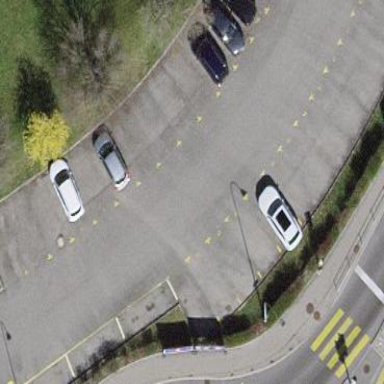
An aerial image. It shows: Parking area with surface.